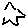
Label: star